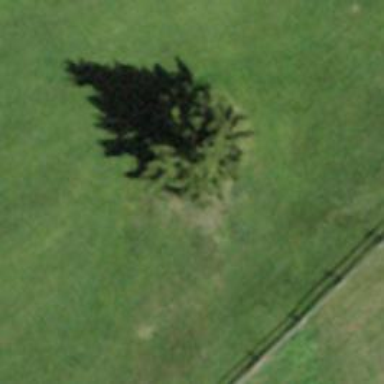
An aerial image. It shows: Needle-leaved tree in natural setting.